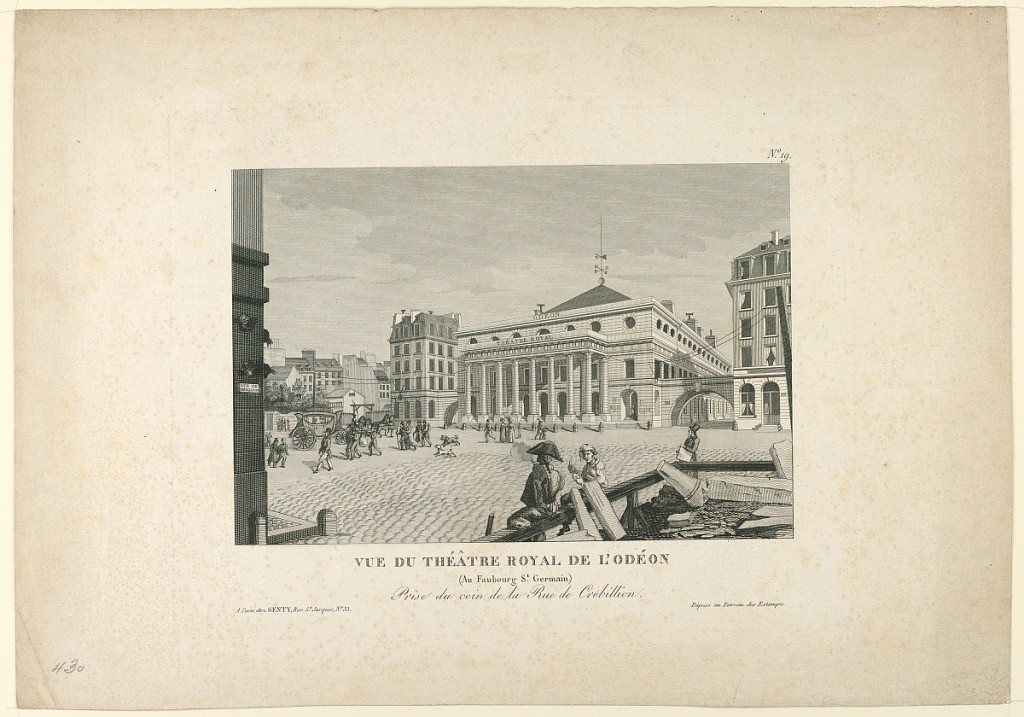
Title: Odeon Theater, Paris
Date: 1820
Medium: Engraving with etching on paper
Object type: Print
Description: Horizontal rectangle. In the foreground at right is shown a part of a railing around a building plot. The street sign is at left at the corner of a house. Above, in the upper right corner is No. 19. Caption: "VUE DU THEATRE ROYAL DE L'ODEON / (Au Faubourg St. Germain) / Prise du coin de la Rue de Creebillion / A Paris chez GENTY, Rue St. Jacques, No. 23. Deposee au Bureau des Etampes."